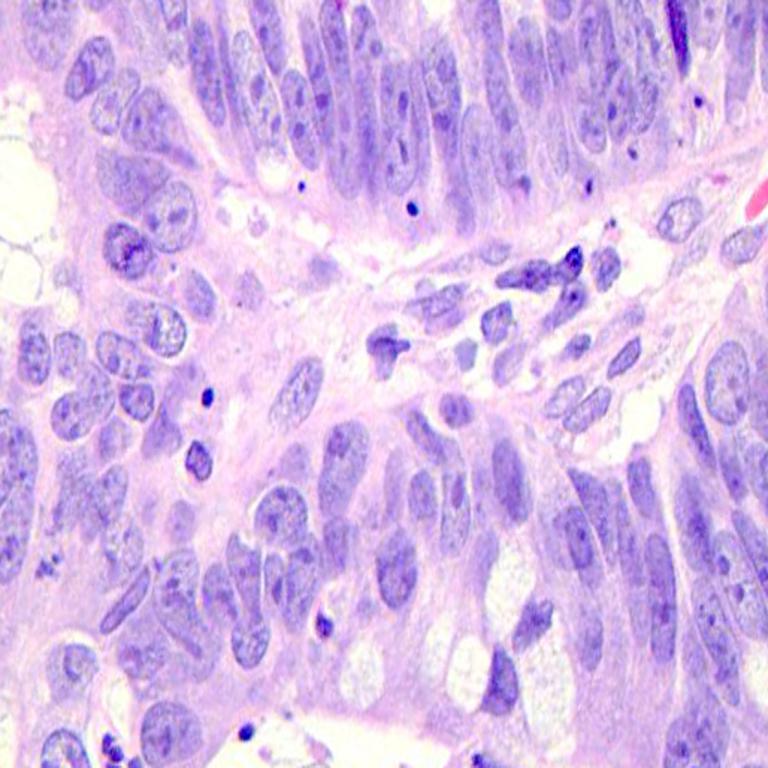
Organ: colon
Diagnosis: adenocarcinomas